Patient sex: F
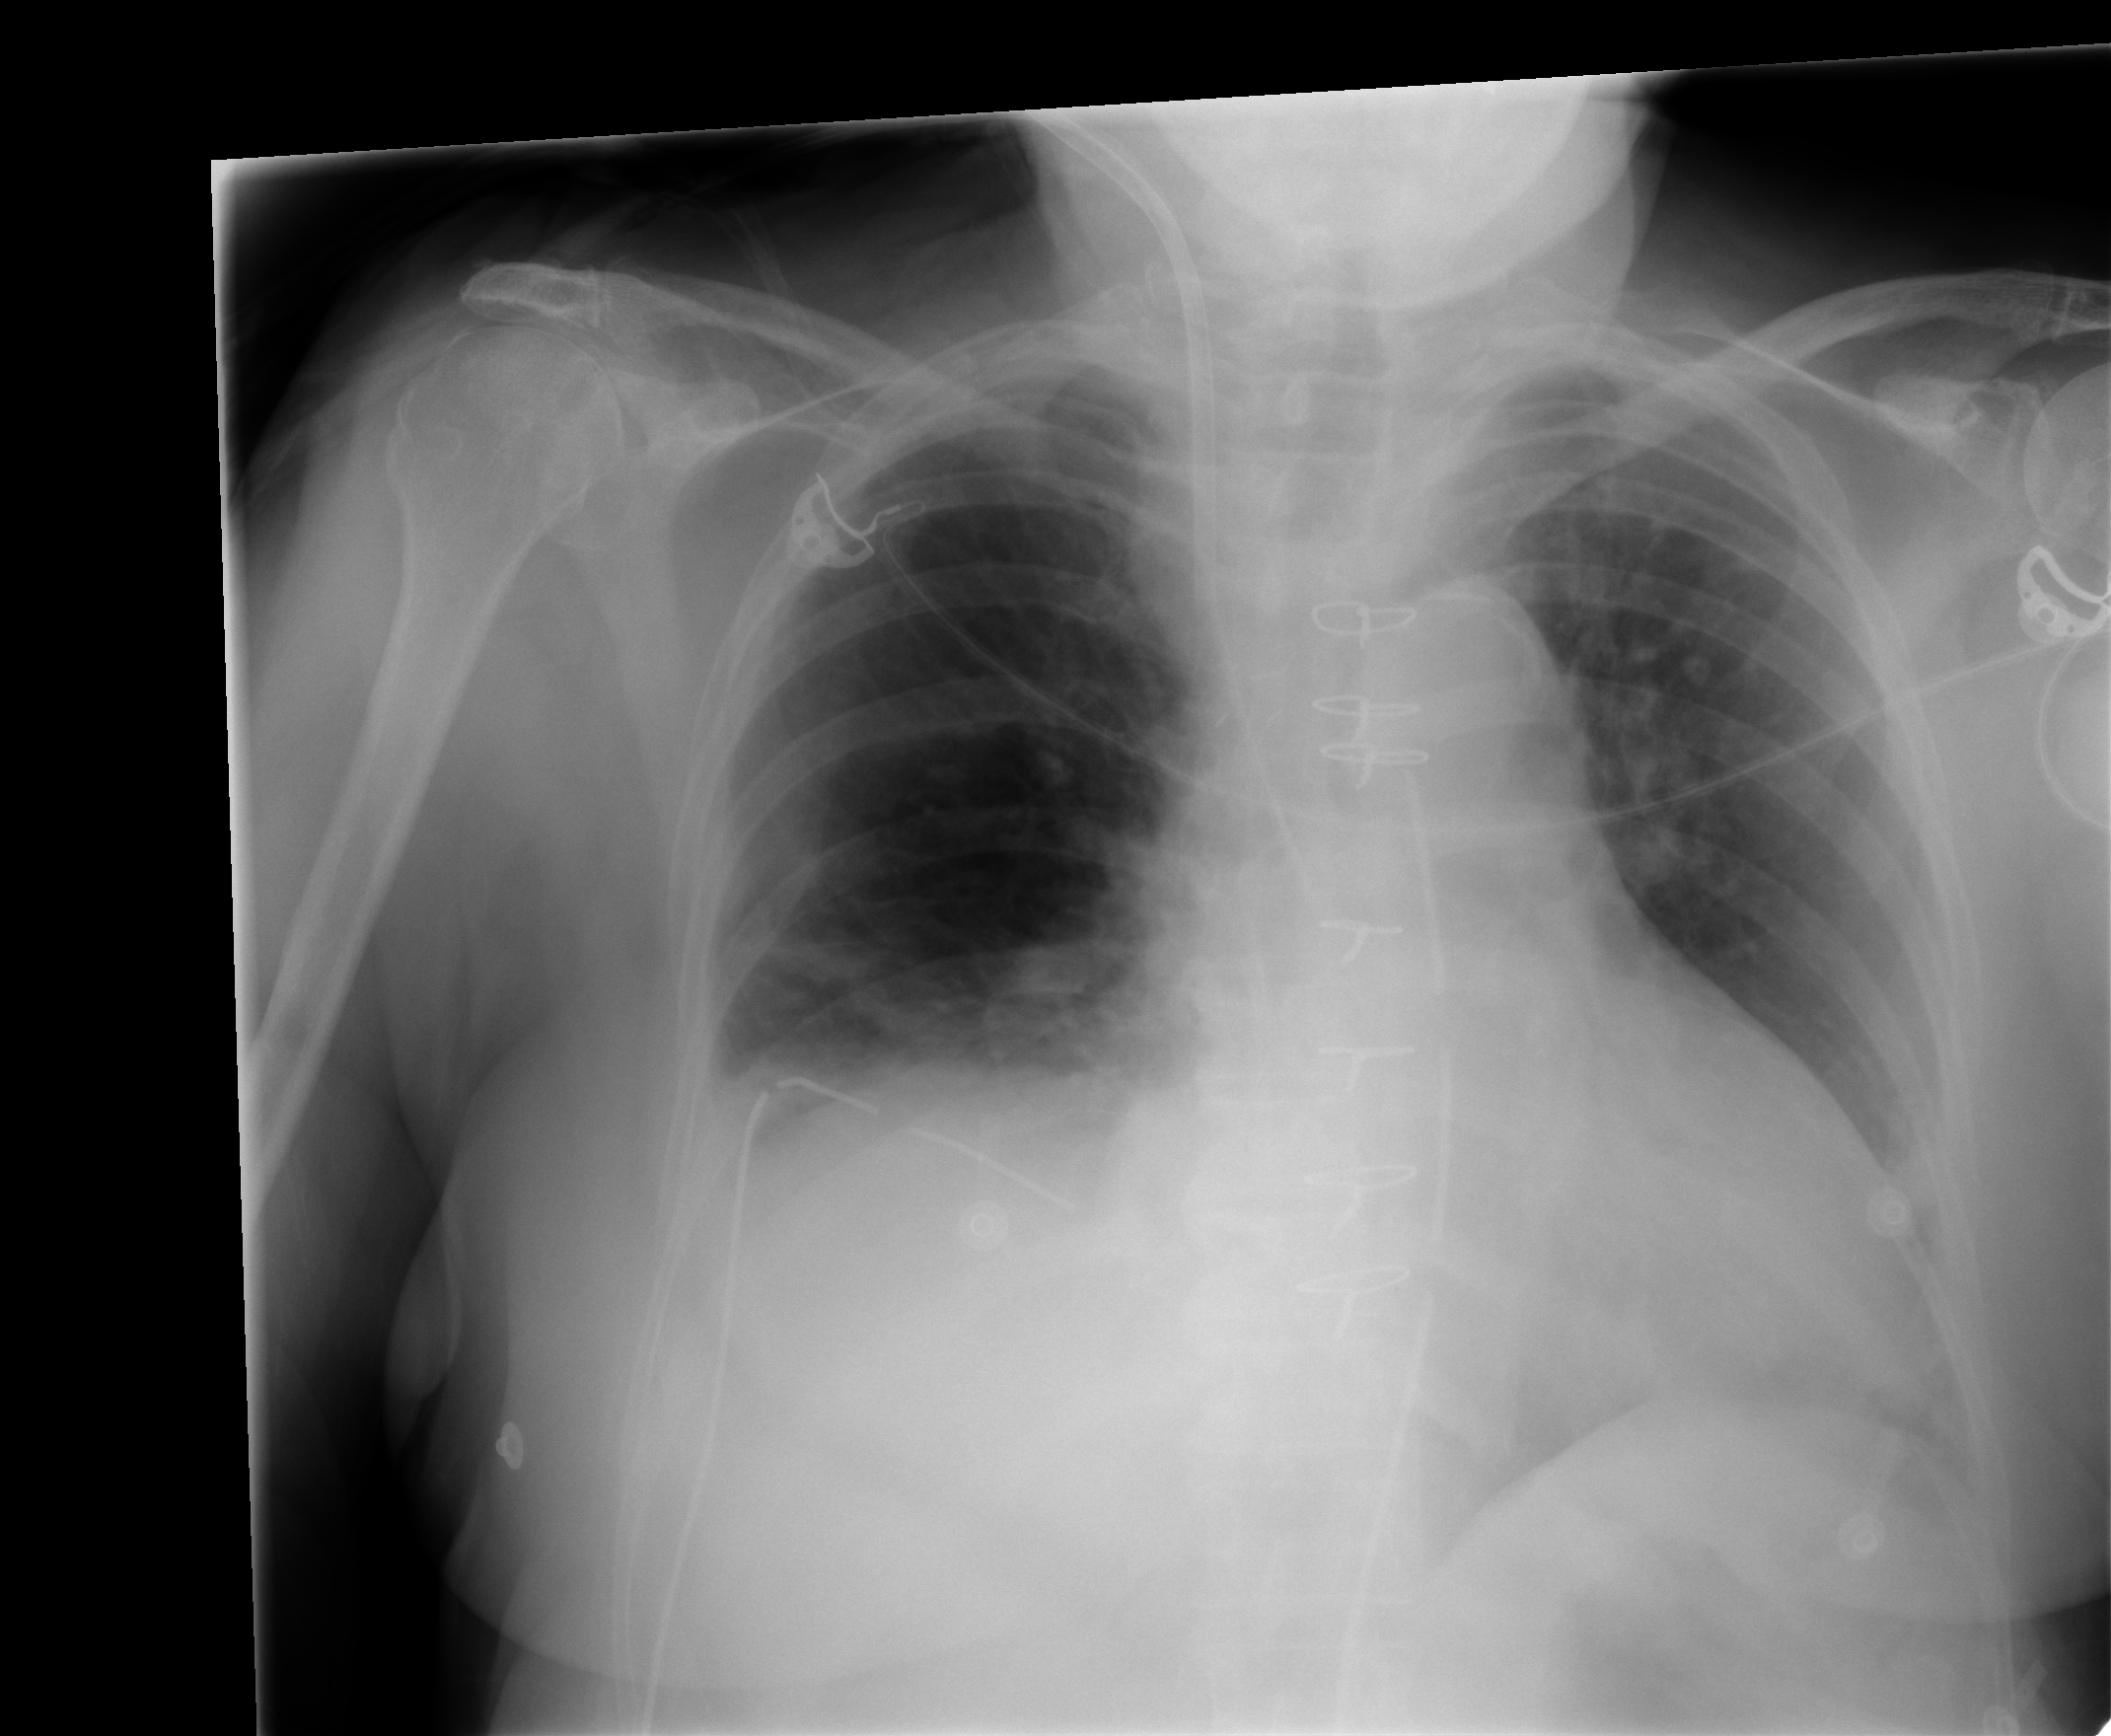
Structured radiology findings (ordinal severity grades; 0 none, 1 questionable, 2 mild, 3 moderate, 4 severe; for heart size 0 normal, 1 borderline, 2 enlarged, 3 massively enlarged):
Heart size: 1
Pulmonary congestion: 0
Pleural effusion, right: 3
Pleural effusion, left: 1
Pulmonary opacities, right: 0
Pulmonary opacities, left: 0
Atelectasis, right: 2
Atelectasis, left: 0